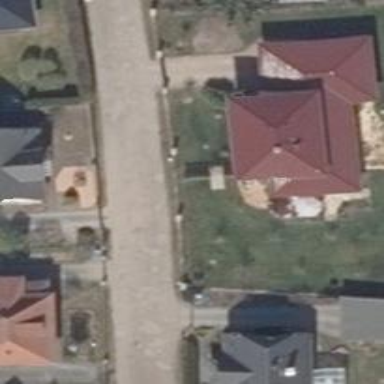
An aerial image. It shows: Residential road with sandy surface.